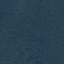
Land use / land cover: Forest